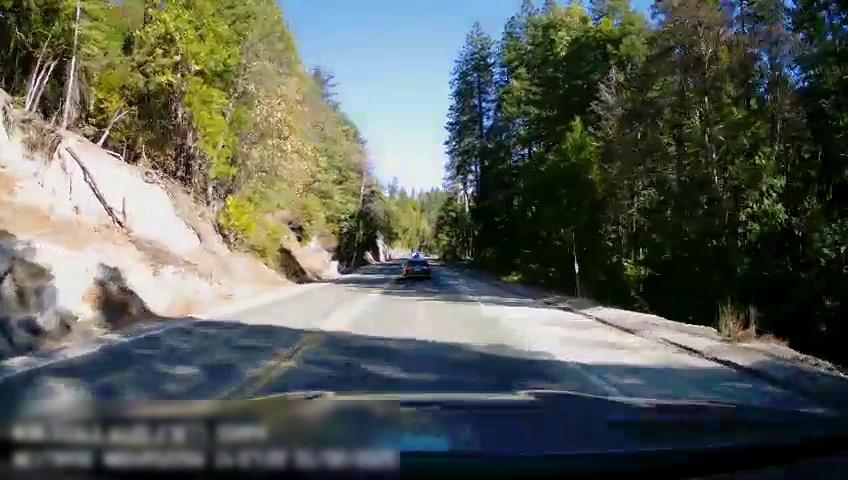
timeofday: Day
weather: Sunny
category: Drivable Space
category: Vehicles | Car
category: Lanes | Opposite Lane
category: Lanes | Opposite Lane
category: Lanes | Current Lane
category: Lanes | Current Lane